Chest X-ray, PA view. Patient: 58 years old, sex F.
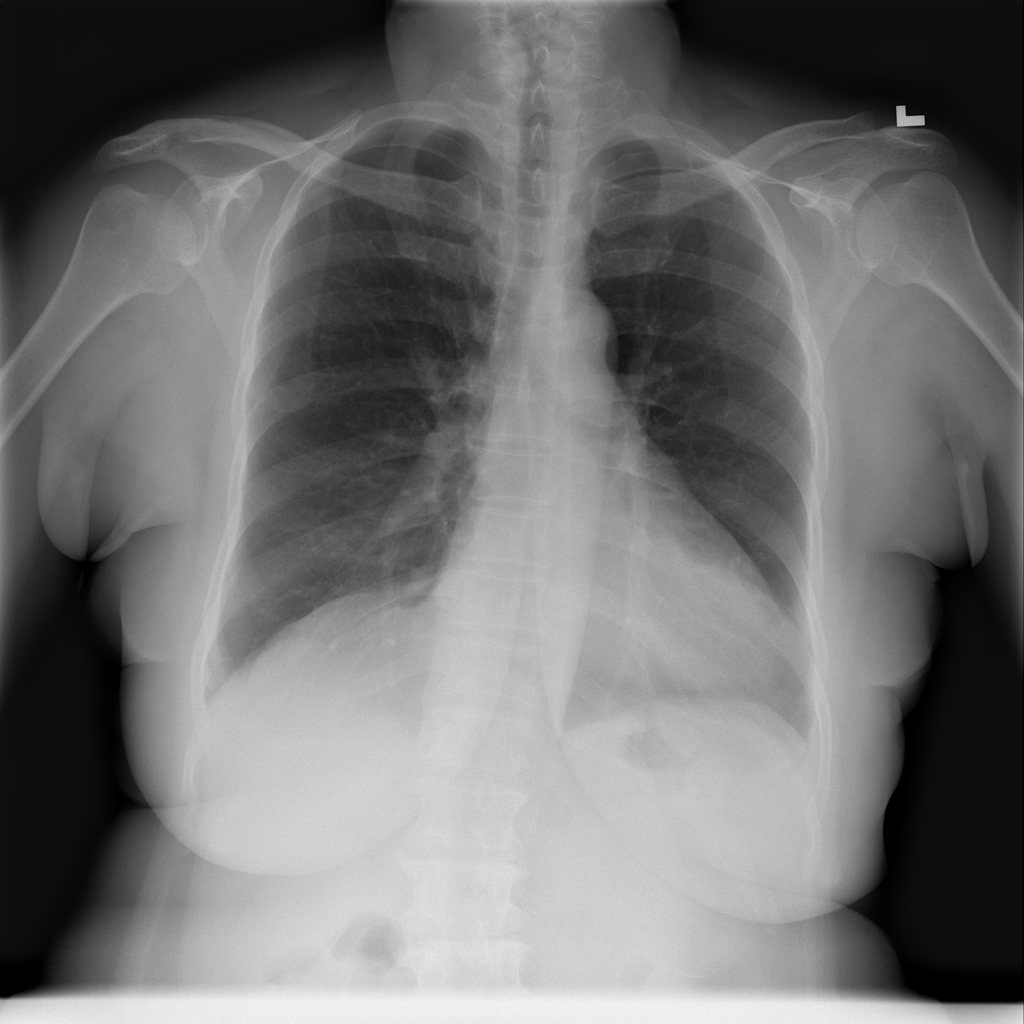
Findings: No Finding